Question: I think by a fluke, this works on Chrome. How can I get the Chrome look across all browsers? Ideally the container width is set by the Chinese text and possibly the pinyin, but the rubydef wraps. JSFiddle: <URL>

'''
<style>
#container {
border: 1px solid #f00;
margin: 0px;
display:inline-block;
display: table;
}
.text {
margin: 0px;
display: table-row;
width:auto;
font-size:36pt;
line-height:115%;
background: #ffcccc;
}
.pinyin {
margin: 0px;
display: table-cell;
width: 1px;
text-align: center;
background: #ccccff;
}
.rubydef {
margin: 0px;
display: table-cell;
width: 1px;
text-align: center;
font-style: italic;
background: #ccffcc;
}
</style>
<p>
<div id='container'>
<div class='pinyin'>tai bao</div>
<div class='text'>Tai Bao </div>
<div class='rubydef'>tomato is a good fruit i wish i could eat it this week</div>
</div>
'''
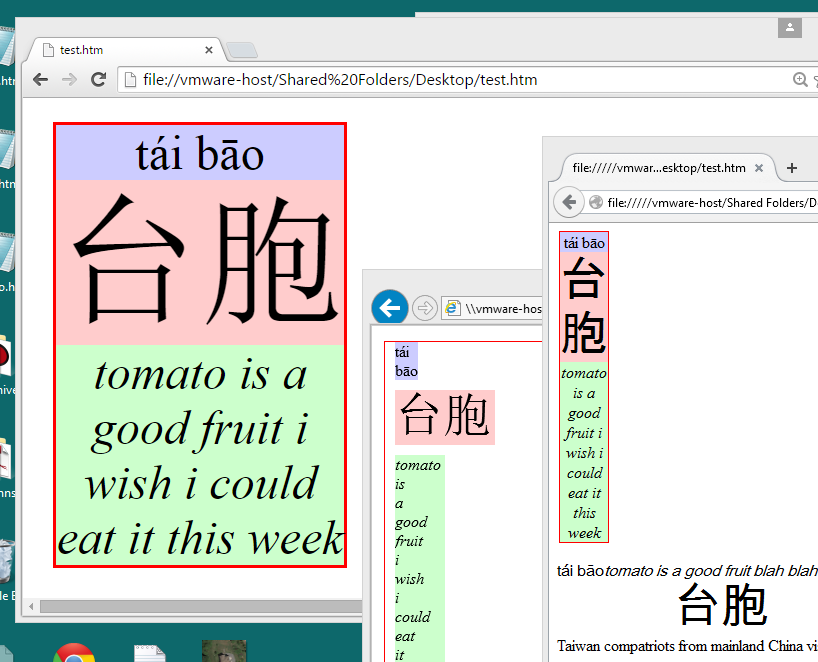
Answer: I think the only thing you missing is 'white-space: nowrap;' within your 'text'.
<URL>.